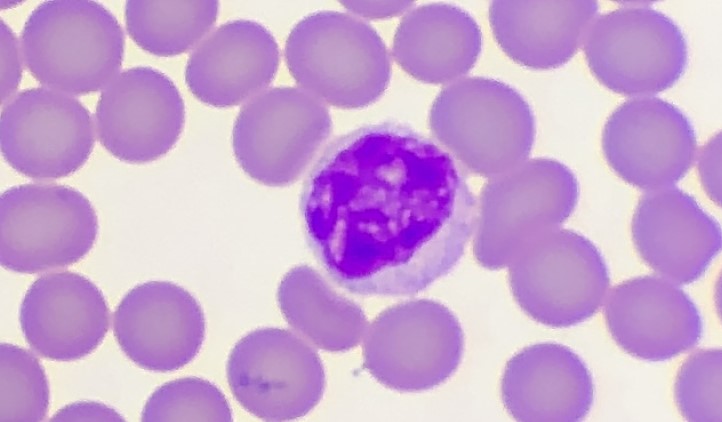
White blood cell type: Lymphocyte